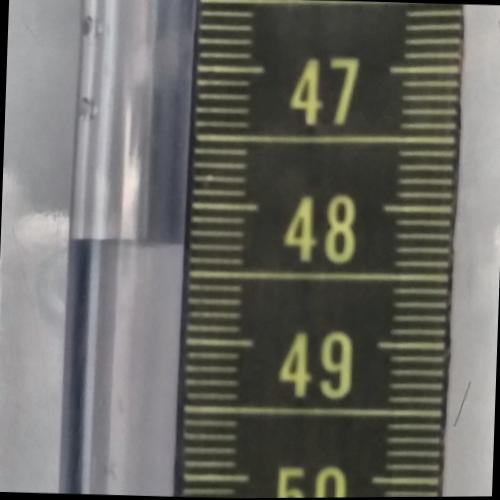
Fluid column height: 48.3 cm